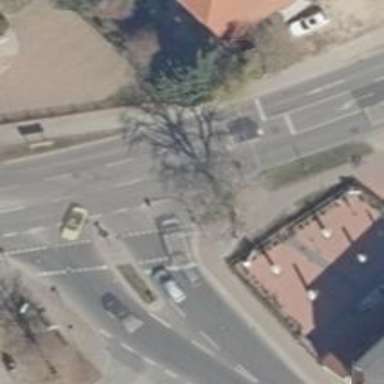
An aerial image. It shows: Footway crossing with traffic signals.